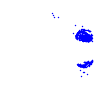
Particle: electron